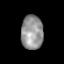
Tissue: prostate
Cell type: T cells
Senescence score: 0.2958
Nuclear area (px): 733
Mean DAPI intensity: 149.671